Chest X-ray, PA view. Patient: 48 years old, sex M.
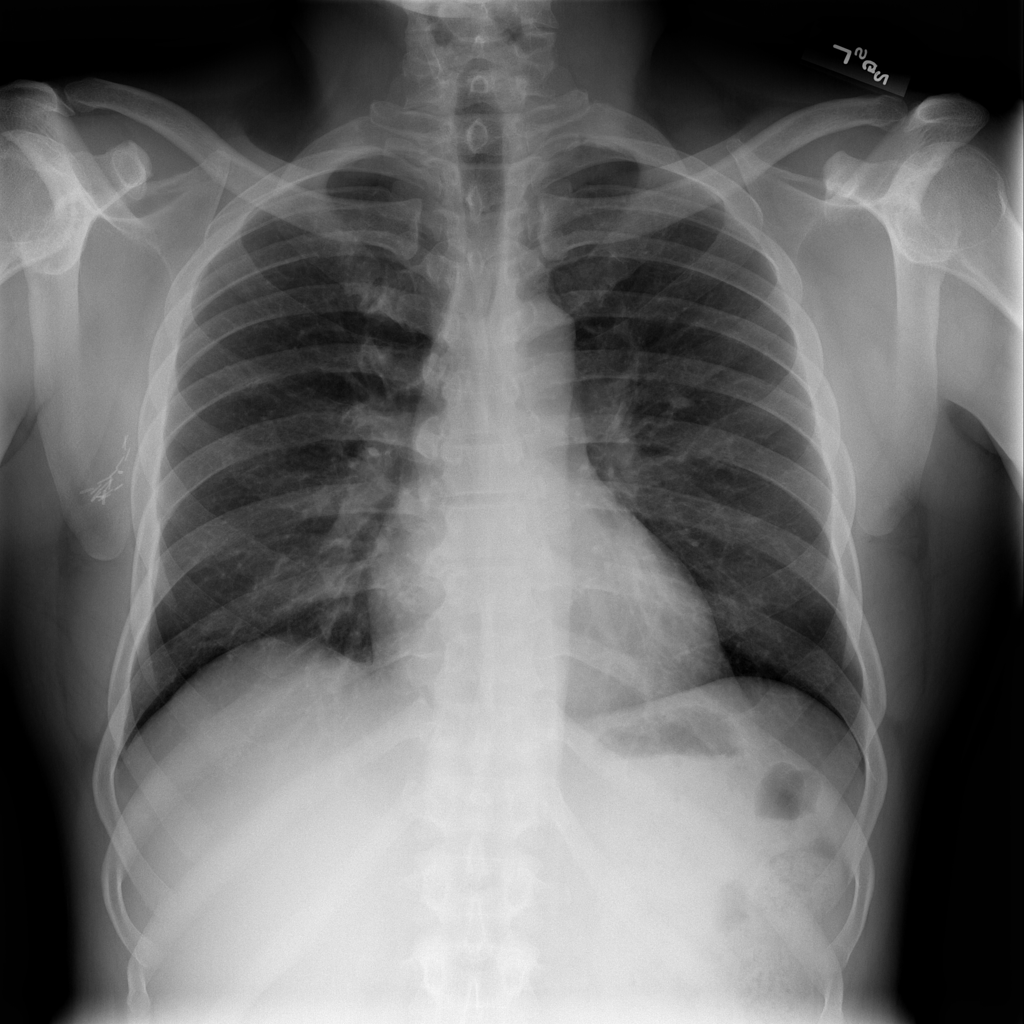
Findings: No Finding